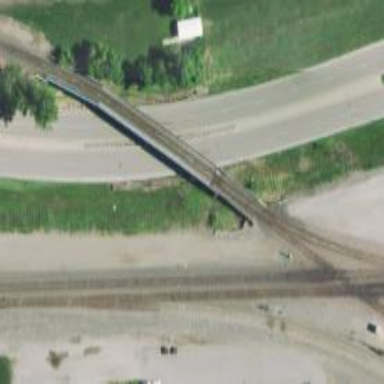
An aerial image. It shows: Bridge over railway line.